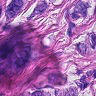
Metastatic tissue present: yes